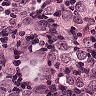
Metastatic tissue present: yes